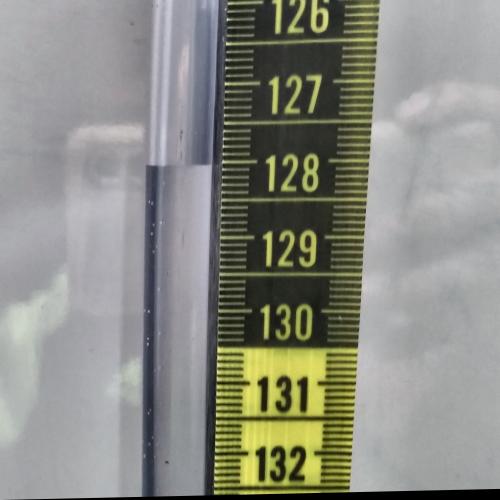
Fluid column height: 128.0 cm